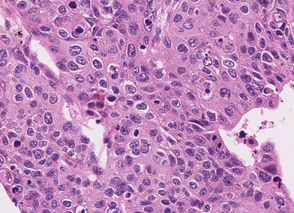
Tumor epithelial tissue: yes
Tumor-associated stroma tissue: no
Normal tissue: no